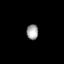
Tissue: lung
Cell type: Epithelial cells
Senescence score: 0.2391
Nuclear area (px): 173
Mean DAPI intensity: 161.353